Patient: sex F, age 82
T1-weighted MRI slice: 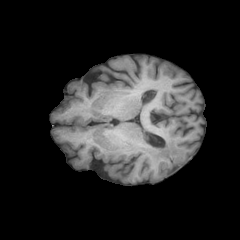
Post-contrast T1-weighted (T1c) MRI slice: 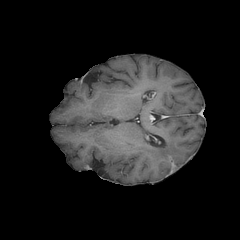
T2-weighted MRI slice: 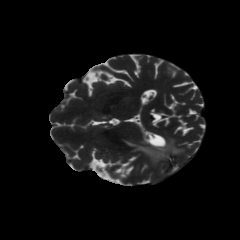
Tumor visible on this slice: yes
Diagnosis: Glioblastoma, IDH-wildtype
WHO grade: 4